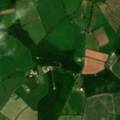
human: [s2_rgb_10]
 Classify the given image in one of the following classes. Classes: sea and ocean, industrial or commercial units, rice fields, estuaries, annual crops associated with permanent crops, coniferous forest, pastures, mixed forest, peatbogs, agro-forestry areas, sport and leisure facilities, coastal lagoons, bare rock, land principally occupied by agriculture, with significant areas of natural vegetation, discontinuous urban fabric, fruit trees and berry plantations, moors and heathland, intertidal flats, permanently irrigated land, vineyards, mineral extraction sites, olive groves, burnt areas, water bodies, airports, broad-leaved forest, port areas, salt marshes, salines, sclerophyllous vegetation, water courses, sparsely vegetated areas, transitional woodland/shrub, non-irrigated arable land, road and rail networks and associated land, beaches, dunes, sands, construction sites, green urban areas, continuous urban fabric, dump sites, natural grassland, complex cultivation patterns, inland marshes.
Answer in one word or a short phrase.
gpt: non-irrigated arable land, pastures, coniferous forest